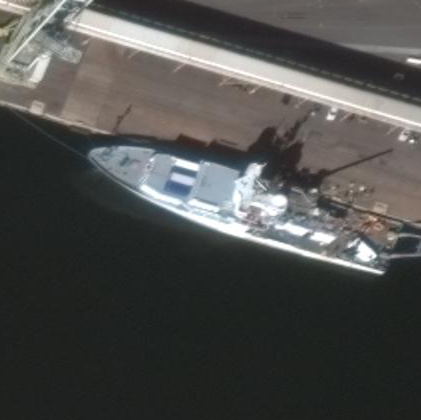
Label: civil